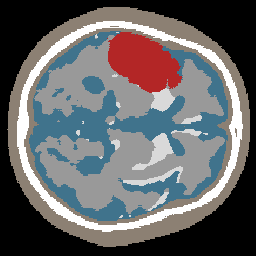
Label: lesion